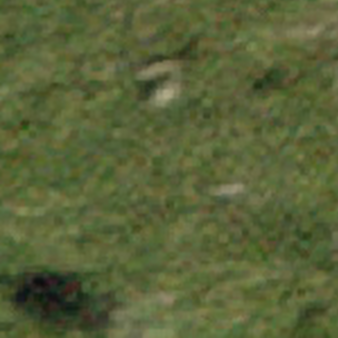
Label: other